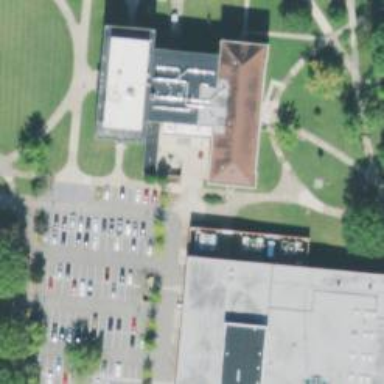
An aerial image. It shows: University building.